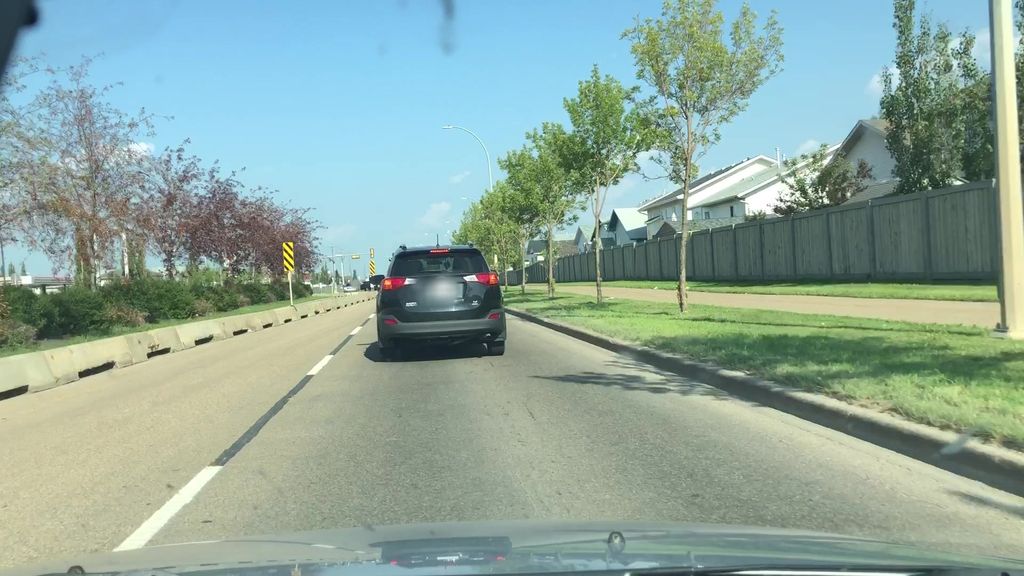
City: edmonton